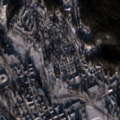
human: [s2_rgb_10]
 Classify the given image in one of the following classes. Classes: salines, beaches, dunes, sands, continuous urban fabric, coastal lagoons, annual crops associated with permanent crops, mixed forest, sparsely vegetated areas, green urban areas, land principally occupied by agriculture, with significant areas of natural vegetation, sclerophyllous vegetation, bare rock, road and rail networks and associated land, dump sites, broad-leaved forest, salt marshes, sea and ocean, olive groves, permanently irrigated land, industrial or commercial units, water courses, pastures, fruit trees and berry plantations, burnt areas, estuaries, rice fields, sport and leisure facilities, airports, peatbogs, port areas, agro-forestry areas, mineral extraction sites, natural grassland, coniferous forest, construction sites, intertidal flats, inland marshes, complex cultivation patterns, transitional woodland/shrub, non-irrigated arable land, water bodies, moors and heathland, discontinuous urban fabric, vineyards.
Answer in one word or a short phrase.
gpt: discontinuous urban fabric, industrial or commercial units, coniferous forest, mixed forest